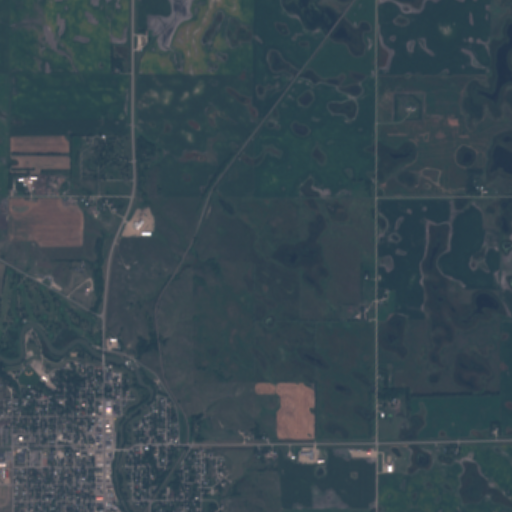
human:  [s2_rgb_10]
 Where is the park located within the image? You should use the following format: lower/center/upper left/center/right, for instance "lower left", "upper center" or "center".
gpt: The park is located in the lower left of the image.
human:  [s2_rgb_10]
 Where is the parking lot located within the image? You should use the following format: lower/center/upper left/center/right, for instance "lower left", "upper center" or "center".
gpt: The parking lot is located in the lower left of the image.
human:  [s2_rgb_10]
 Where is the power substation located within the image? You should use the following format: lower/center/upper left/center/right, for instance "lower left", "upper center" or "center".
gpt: The power substation is located in the lower left of the image.
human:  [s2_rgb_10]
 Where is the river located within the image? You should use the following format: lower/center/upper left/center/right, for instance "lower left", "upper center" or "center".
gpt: The river is located in the left of the image.
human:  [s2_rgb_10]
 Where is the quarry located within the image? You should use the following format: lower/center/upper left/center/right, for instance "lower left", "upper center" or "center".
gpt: There is no quarry in the image.